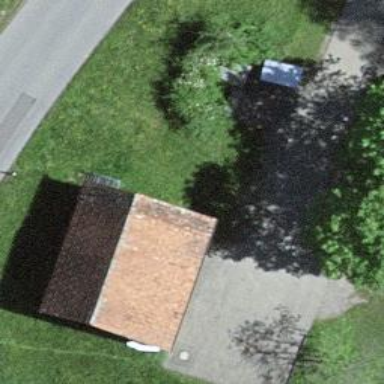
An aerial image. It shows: Toilets are available here.